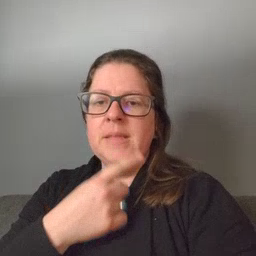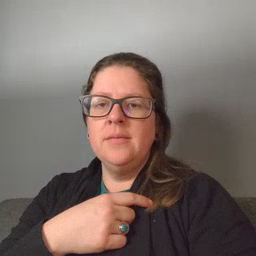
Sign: lips